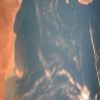
Label: water